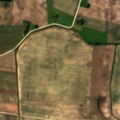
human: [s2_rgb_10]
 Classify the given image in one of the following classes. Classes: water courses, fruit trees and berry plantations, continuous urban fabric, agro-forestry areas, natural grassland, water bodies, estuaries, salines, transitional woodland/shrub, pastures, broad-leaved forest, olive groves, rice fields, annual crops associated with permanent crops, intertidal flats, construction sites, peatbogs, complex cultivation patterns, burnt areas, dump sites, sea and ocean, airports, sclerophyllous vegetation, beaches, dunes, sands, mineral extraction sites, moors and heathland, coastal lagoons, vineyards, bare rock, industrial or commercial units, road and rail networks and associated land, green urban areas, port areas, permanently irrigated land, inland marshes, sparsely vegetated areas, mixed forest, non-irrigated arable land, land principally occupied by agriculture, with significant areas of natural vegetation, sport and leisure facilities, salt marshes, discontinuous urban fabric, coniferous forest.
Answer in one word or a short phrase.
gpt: non-irrigated arable land